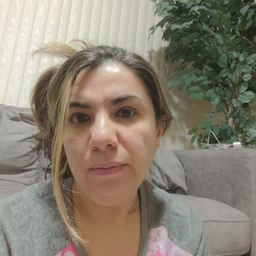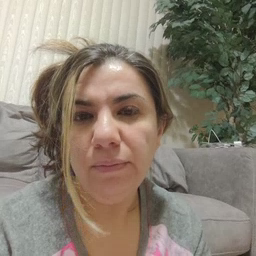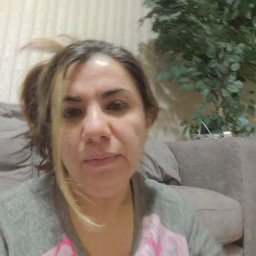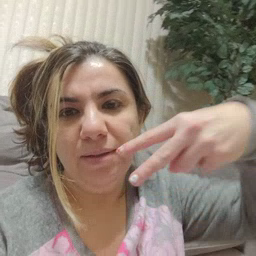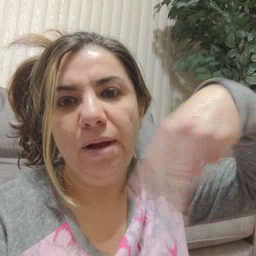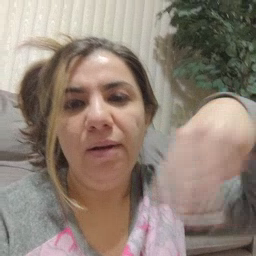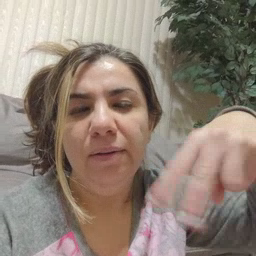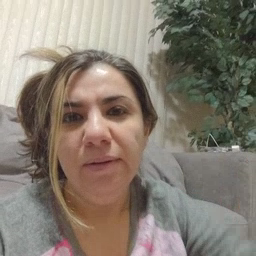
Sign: dance